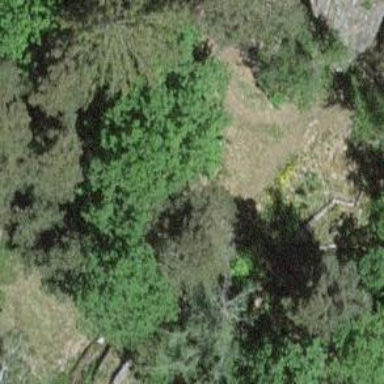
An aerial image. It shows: Brown bench in the vicinity.